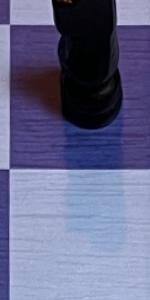
Label: Empty